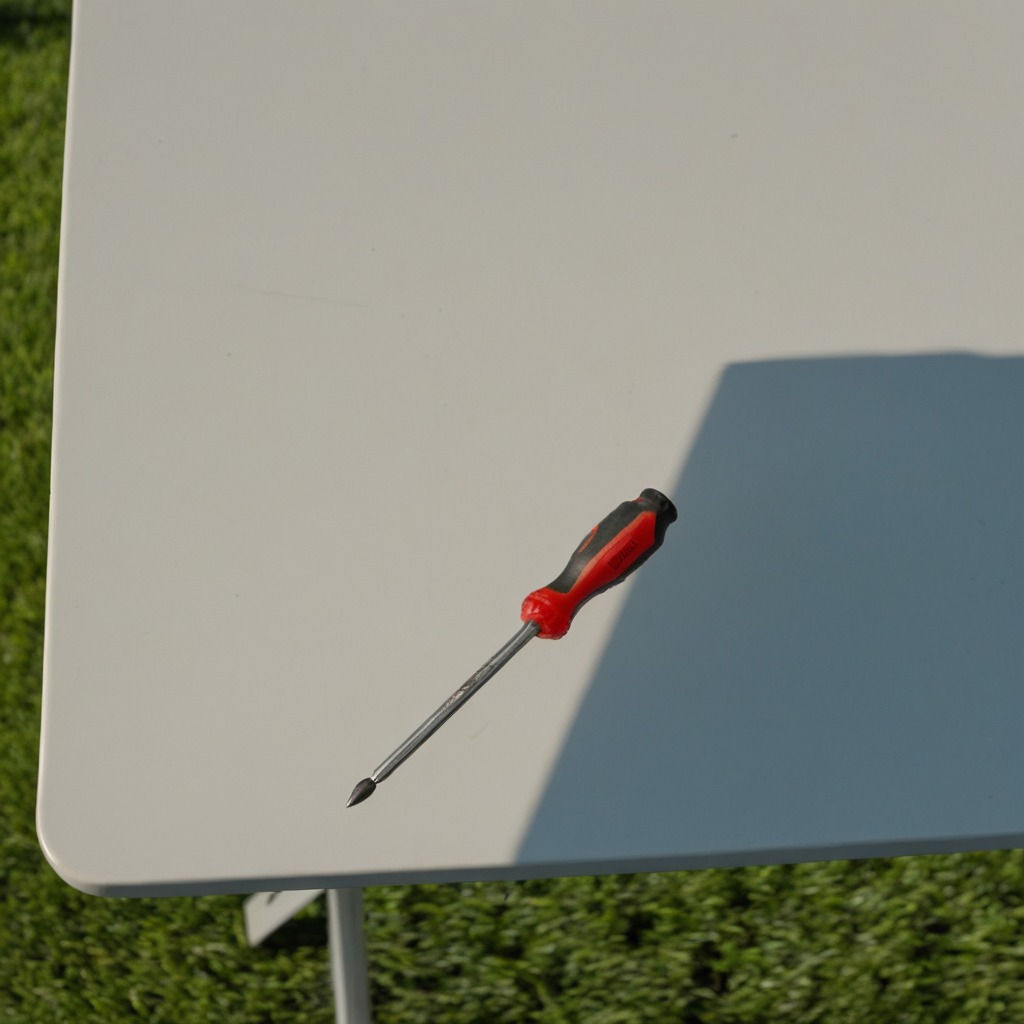
A screwdriver is lying on the textured surface of a clean utility table in a temporary outdoor tool station.